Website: bh-photo
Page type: gifting
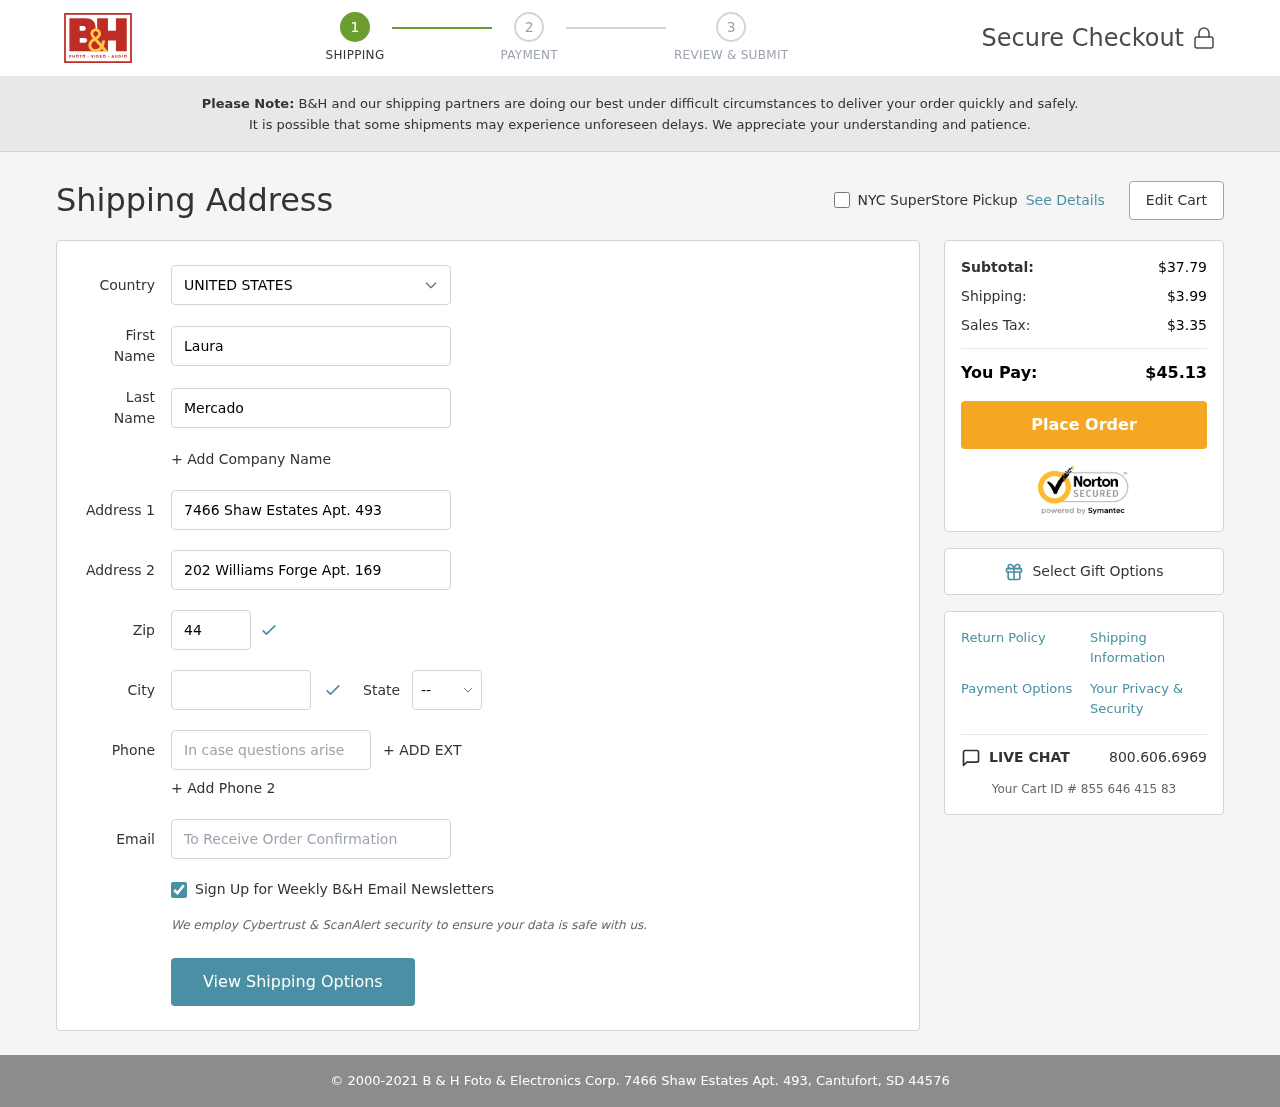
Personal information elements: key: PII_CITY
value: Cantufort
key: PII_COUNTRY
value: United States
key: PII_EMAIL
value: lmercado@yahoo.com
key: PII_FIRSTNAME
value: Laura
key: PII_LASTNAME
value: Mercado
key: PII_PHONE
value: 8983335564
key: PII_POSTCODE
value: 44576
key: PII_STATE_ABBR
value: SD
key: PII_STREET
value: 7466 Shaw Estates Apt. 493
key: PII_STREET2
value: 202 Williams Forge Apt. 169
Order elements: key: ORDER_SUBTOTAL
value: $37.79
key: ORDER_SHIPPING_COST
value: $3.99
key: ORDER_TAX
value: $3.35
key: ORDER_TOTAL
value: $45.13
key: ORDER_ID
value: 855 646 415 83